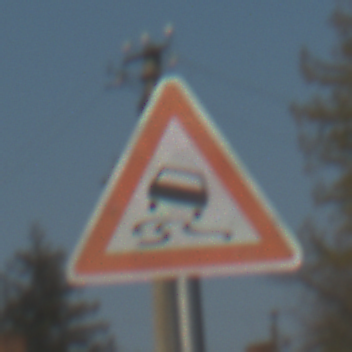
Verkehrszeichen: SchleuderOderRutschgefahr
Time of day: MorningAfternoon
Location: Outdoor (Suburban)
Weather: PartlyCloudy
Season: NotSpecified
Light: Natural